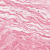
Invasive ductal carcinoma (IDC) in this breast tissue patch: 0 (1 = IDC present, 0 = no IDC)